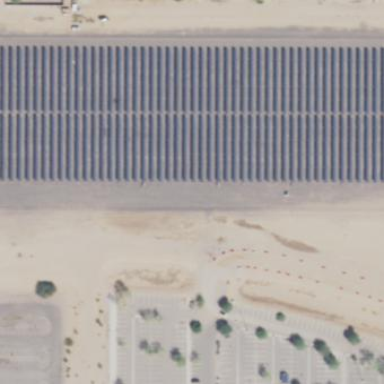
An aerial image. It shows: Solar photovoltaic power plant enclosed by fence. It generates electricity.